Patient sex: M
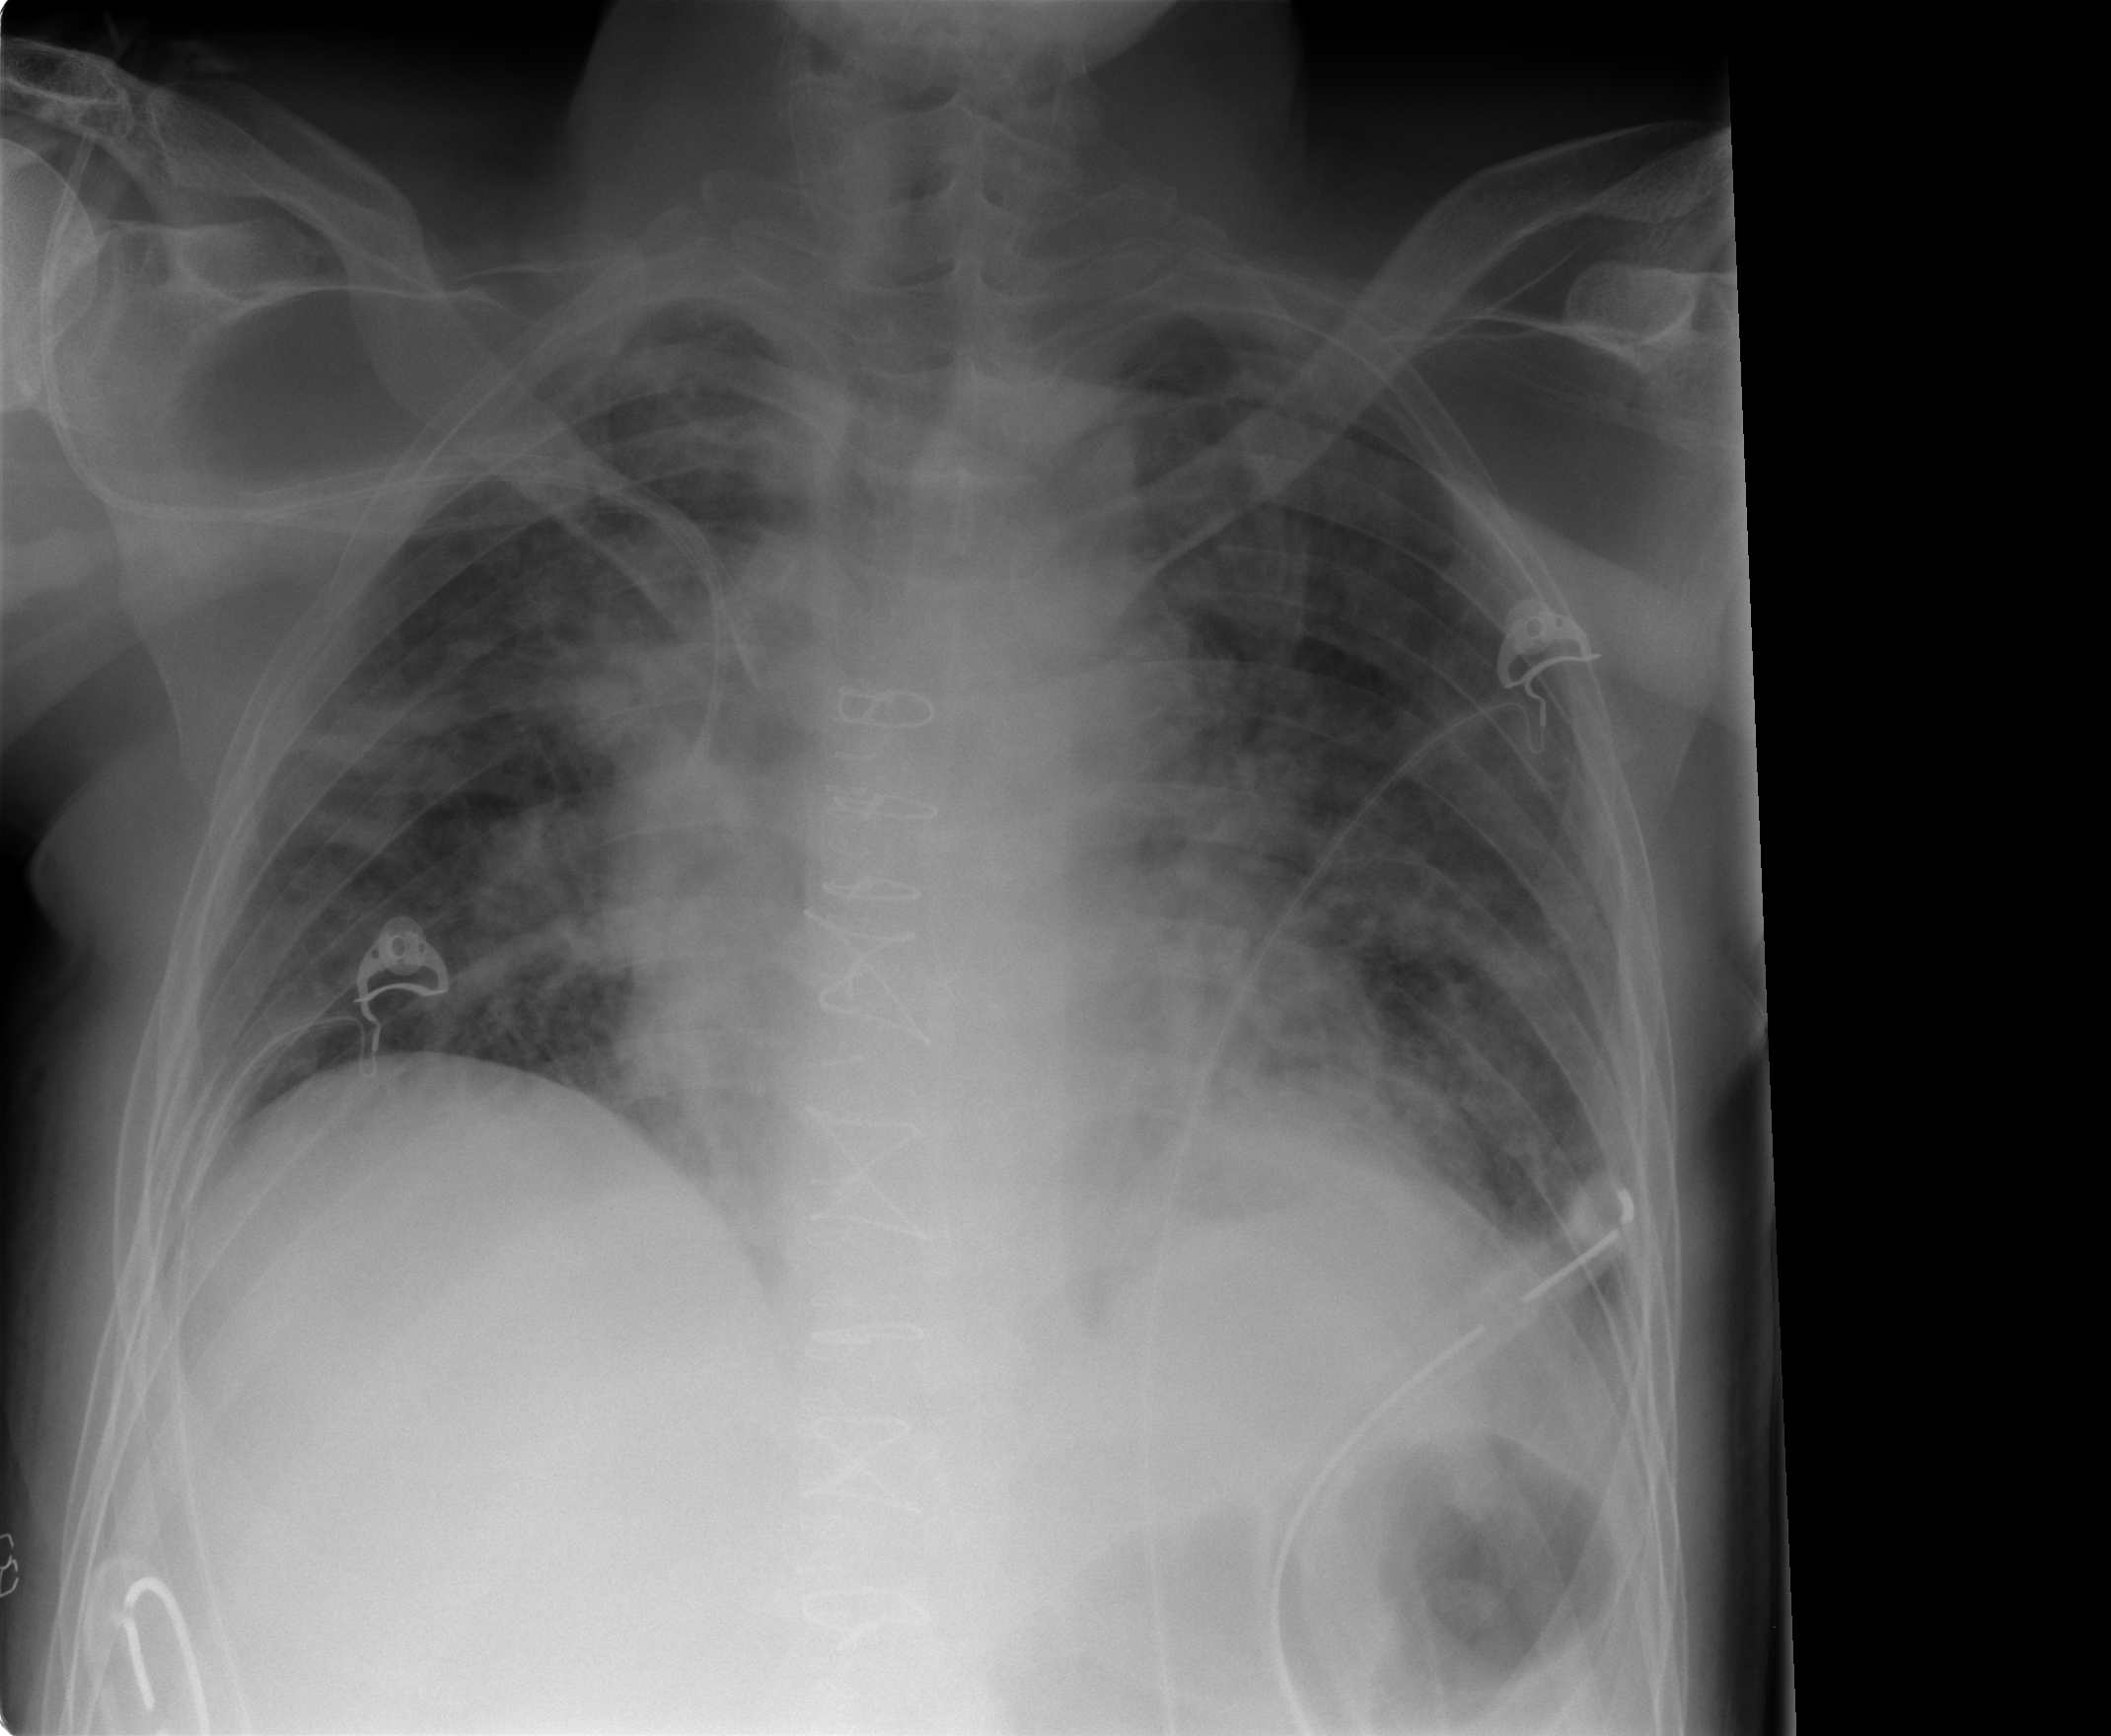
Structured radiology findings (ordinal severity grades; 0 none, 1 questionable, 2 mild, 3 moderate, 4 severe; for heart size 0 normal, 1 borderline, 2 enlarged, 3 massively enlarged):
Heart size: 0
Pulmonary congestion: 2
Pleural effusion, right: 0
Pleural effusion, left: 0
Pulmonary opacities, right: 2
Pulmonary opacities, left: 2
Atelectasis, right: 2
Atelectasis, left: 2